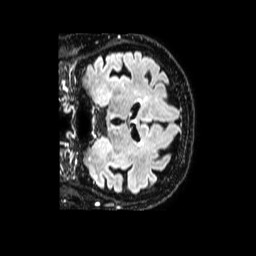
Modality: FLAIR
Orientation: coronal
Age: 81
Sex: male
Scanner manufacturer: philips
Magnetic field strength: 1.5 T
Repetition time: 4.8 s
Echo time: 0.3368 s